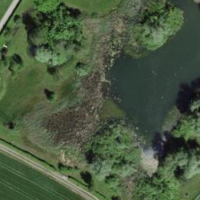
EUNIS habitat code: 25
Species observed at this site:
Corvus corone
Fulica atra
Alcedo atthis
Sagittaria latifolia
Emberiza citrinella
Aegithalos caudatus
Buteo buteo
Sylvia atricapilla
Muscicapa striata
Gallinula chloropus
Pica pica
Phoenicurus phoenicurus
Ficedula hypoleuca
Cyanistes caeruleus
Anas platyrhynchos
Chloris chloris
Sympecma fusca
Passer domesticus
Fringilla coelebs
Passer montanus
Turdus merula
Columba palumbus
Carduelis carduelis
Phalacrocorax carbo
Anax parthenope
Parus major
Hirundo rustica
Milvus migrans
Milvus milvus
Turdus pilaris